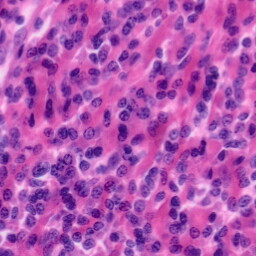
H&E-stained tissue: Tonsil